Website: home-depot
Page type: account-selection
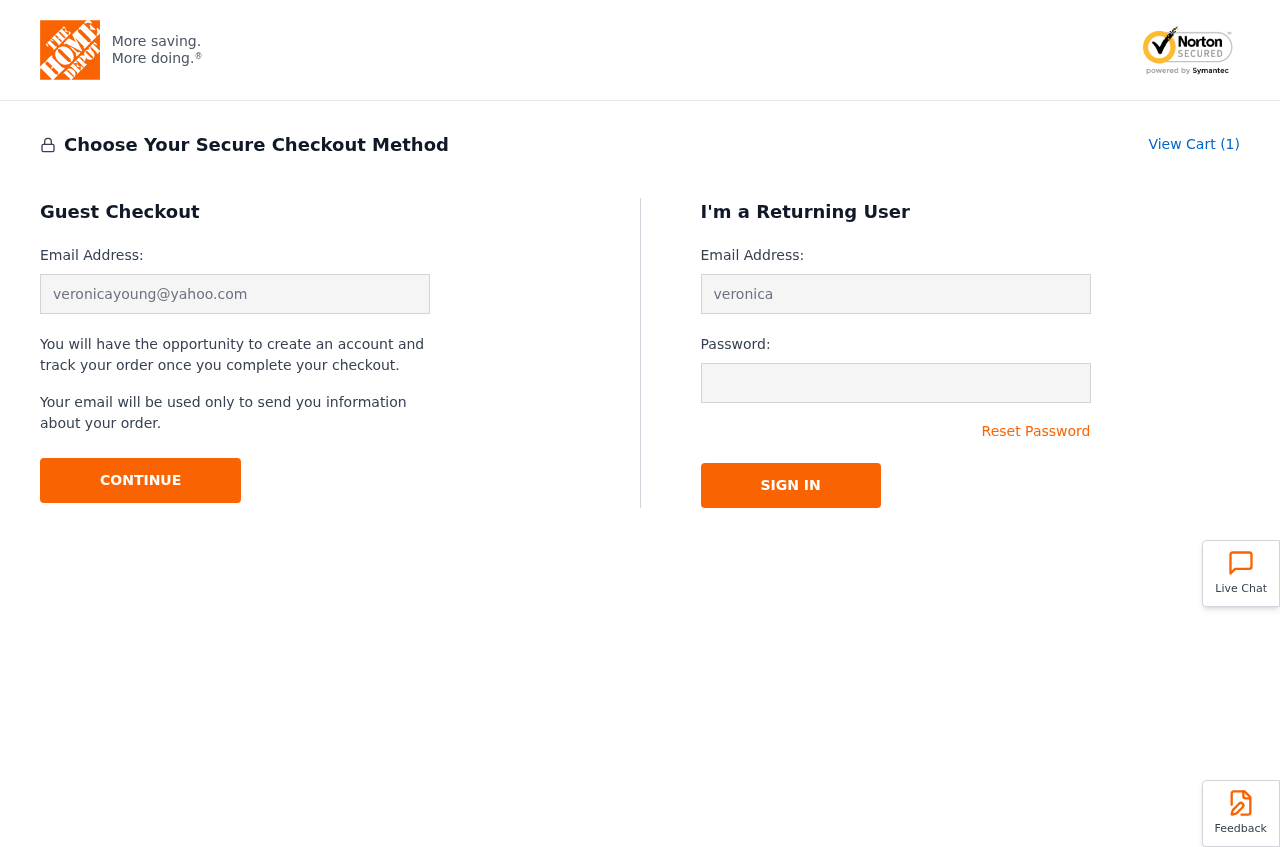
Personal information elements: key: PII_EMAIL
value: veronicayoung@yahoo.com
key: PII_LOGIN_USERNAME
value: veronicayoung35
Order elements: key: ORDER_NUM_ITEMS
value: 1